Question: canvas.DrawTextOnPath does not seem to work on a Lollipop device. See the difference here. (The Nexus 10
image is correct but Lollipop does not display correctly)

The code is a simple path draw.
'''
// Path for the inner circle
unitPath = new Path();
unitPath.addArc(unitRect, 180.0f, 180.0f);
// Draw the text and the path
canvas.drawTextOnPath("Inner Circle", unitPath, 0.0f, 0.0f, unitPaint);
canvas.drawPath(unitPath,unitPaint);
'''
The Android Studio test project illustrating this issue can be seen here for anyone who wants to see it.
<URL>
Is there something "different" I need to do on this device?
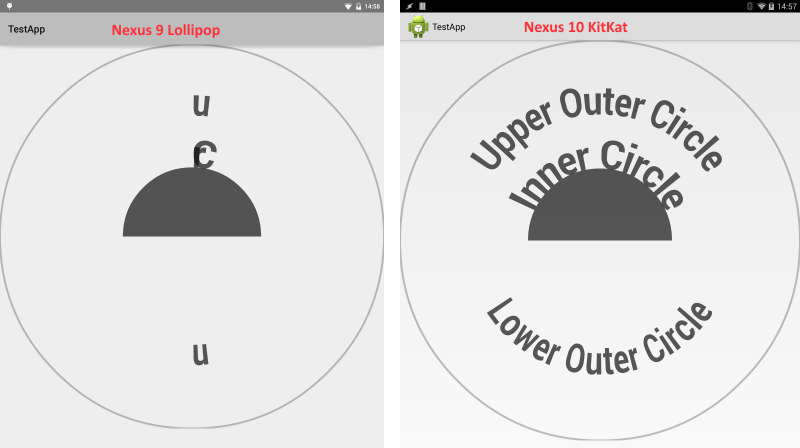
Answer: OK so it seems that DrawTextOnPath is a little broken now with font sizes below 1.0f
The solution is to scale everything up, draw the text then shrink it back down.
The drawTitle method in the demo project would change from this:
'''
private void drawTitle(Canvas canvas) {
canvas.drawTextOnPath(upperTitle, upperTitlePath, 0.0f, 0.02f, unitPaint);
canvas.drawTextOnPath(lowerTitle, lowerTitlePath, 0.0f, 0.0f, unitPaint);
canvas.drawTextOnPath(unitTitle, unitPath, 0.0f, 0.0f, unitPaint);
canvas.drawPath(unitPath,unitPaint);
}
'''
to this:
'''
private void drawTitle(Canvas canvas) {
//Save original font size
float originalTextSize = unitPaint.getTextSize();
// set a magnification factor
final float magnifier = 100f;
// Scale the canvas
canvas.save();
canvas.scale(1f / magnifier, 1f / magnifier);
// create new rects and paths based on the new scale
unitRect = new RectF();
unitRect.set((faceRect.left + unitPosition) * magnifier, (faceRect.top + unitPosition) * magnifier, (faceRect.right - unitPosition) * magnifier, (faceRect.bottom - unitPosition) * magnifier);
unitPath = new Path();
unitPath.addArc(unitRect, 180.0f, 180.0f);
titleRect = new RectF();
titleRect.set((faceRect.left + titlePosition) * magnifier, (faceRect.top + titlePosition) * magnifier, (faceRect.right - titlePosition) * magnifier, (faceRect.bottom - titlePosition) * magnifier);
upperTitlePath = new Path();
upperTitlePath.addArc(titleRect, 180.0f, 180.0f);
titleRect = new RectF();
titleRect.set((faceRect.left + titlePosition) * magnifier, (faceRect.top + titlePosition) * magnifier, (faceRect.right - titlePosition) * magnifier, (faceRect.bottom - titlePosition) * magnifier);
lowerTitlePath = new Path();
lowerTitlePath.addArc(titleRect, -180.0f, -180.0f);
// increase the font size
unitPaint.setTextSize(originalTextSize * magnifier);
// do the drawing of the text
canvas.drawTextOnPath(unitTitle, unitPath, 0.0f, 0.0f, unitPaint);
canvas.drawTextOnPath(upperTitle, upperTitlePath, 0.0f, 0.02f, unitPaint);
canvas.drawTextOnPath(lowerTitle, lowerTitlePath, 0.0f, 0.0f, unitPaint);
// bring everything back to normal
canvas.restore();
unitPaint.setTextSize(originalTextSize);
canvas.drawPath(unitPath, unitPaint);
}
'''